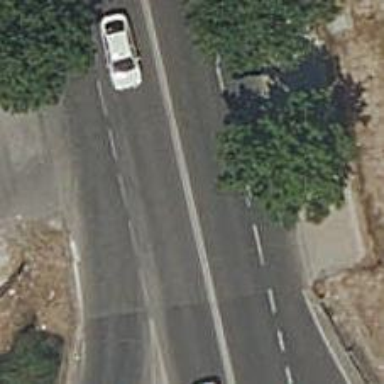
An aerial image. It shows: Secondary road with asphalt surface.